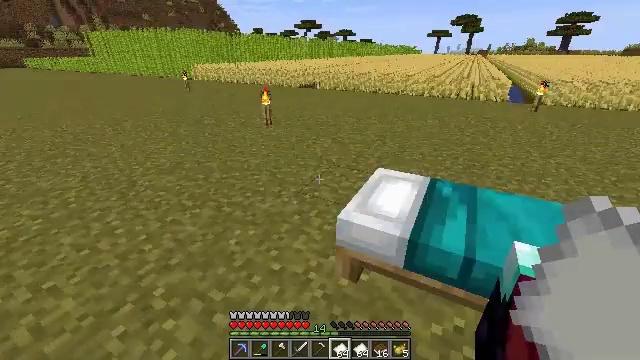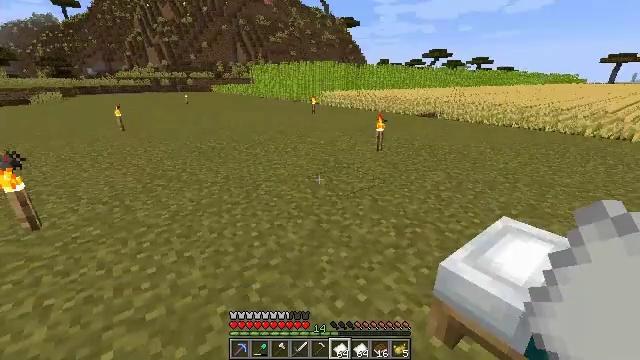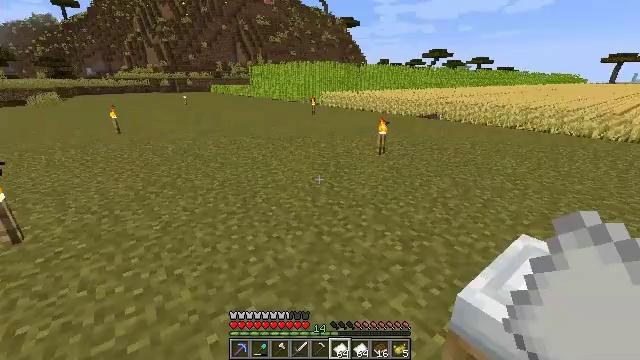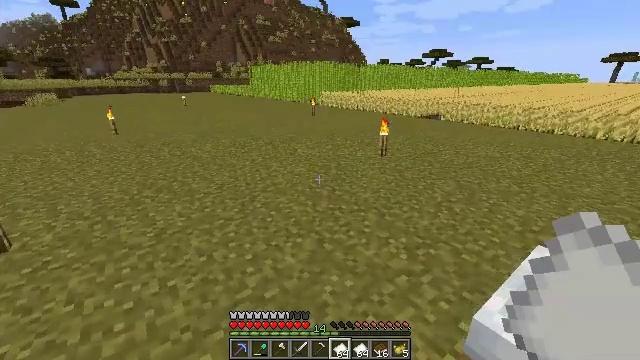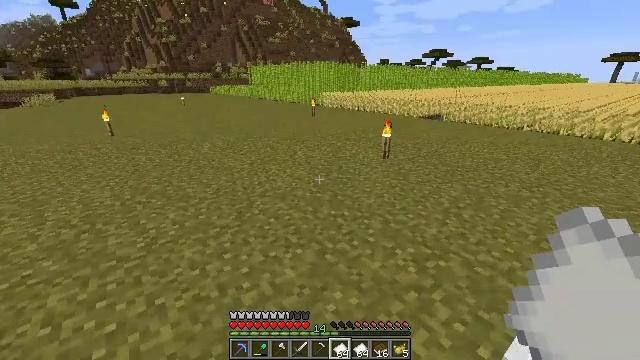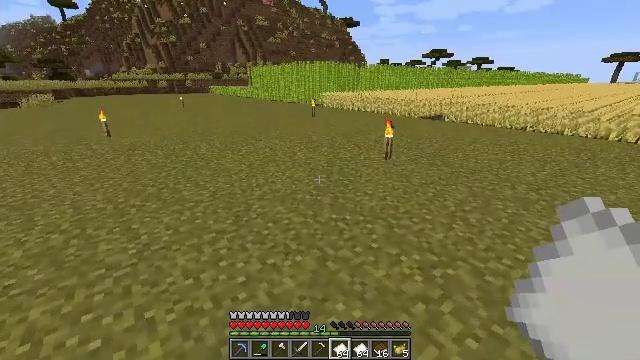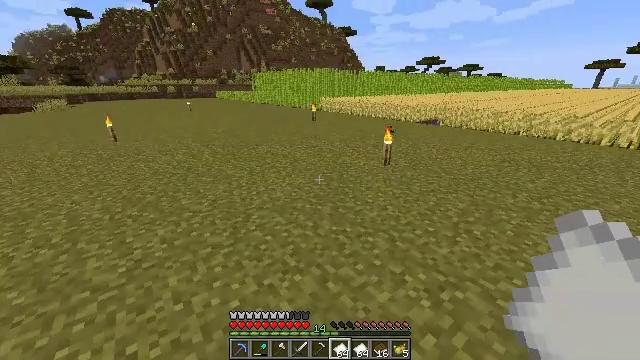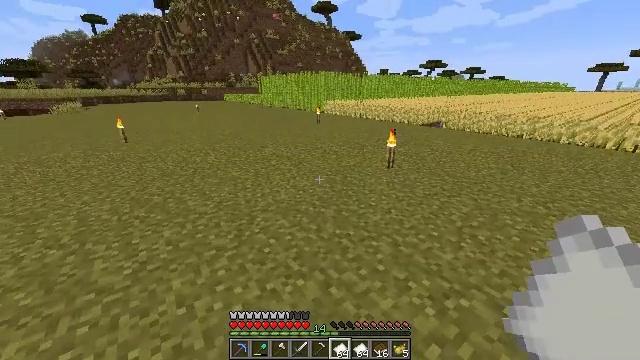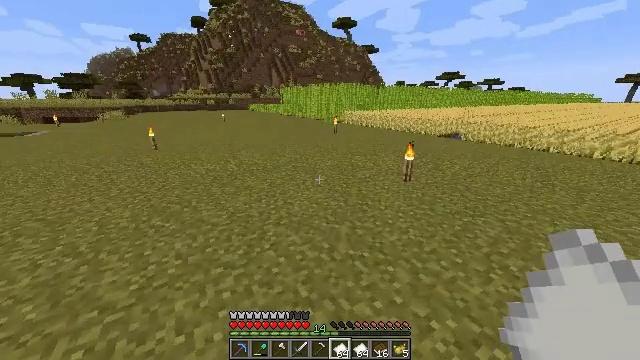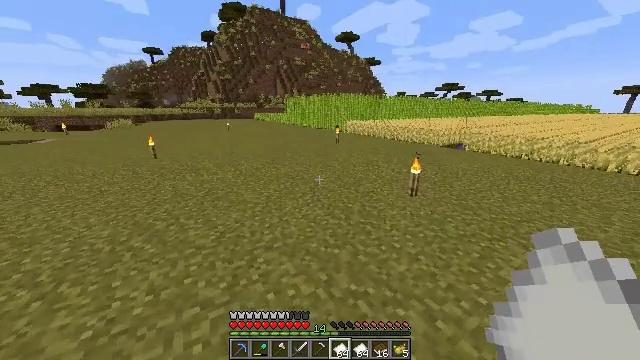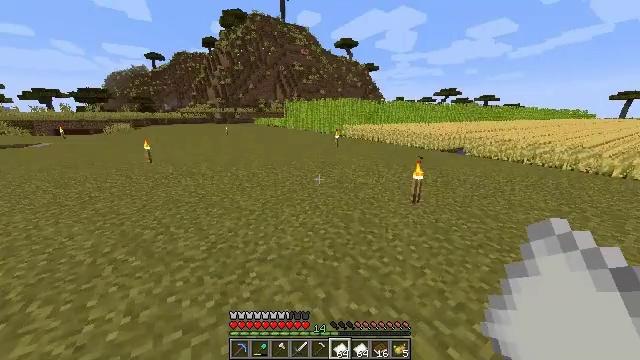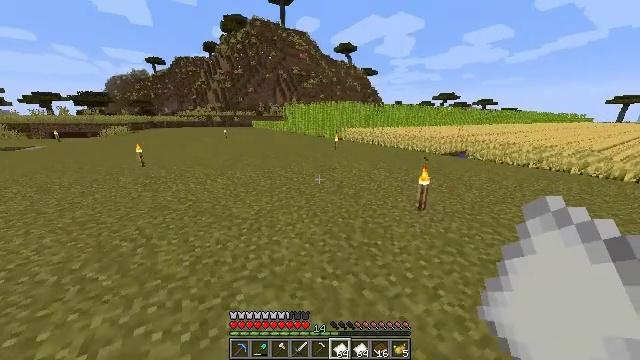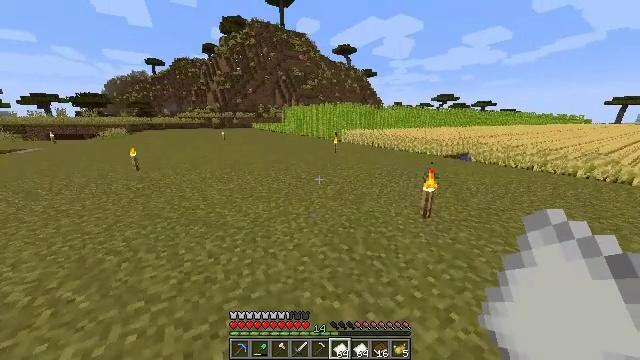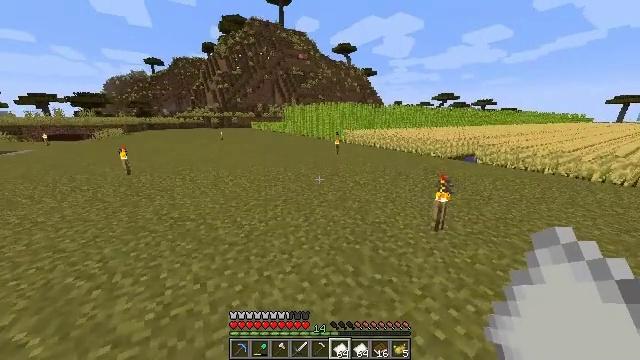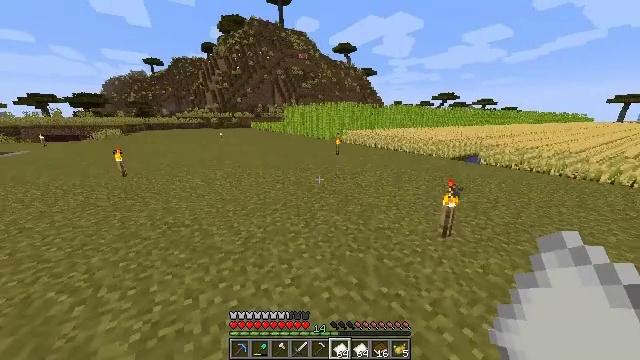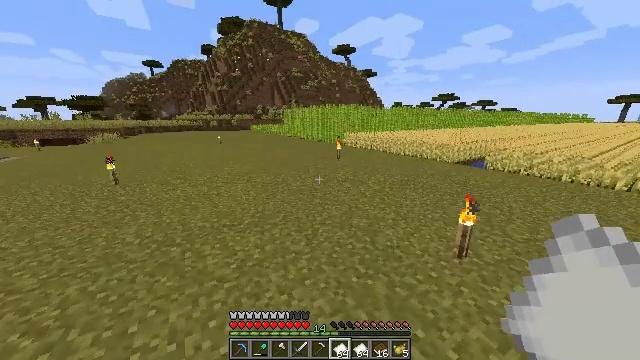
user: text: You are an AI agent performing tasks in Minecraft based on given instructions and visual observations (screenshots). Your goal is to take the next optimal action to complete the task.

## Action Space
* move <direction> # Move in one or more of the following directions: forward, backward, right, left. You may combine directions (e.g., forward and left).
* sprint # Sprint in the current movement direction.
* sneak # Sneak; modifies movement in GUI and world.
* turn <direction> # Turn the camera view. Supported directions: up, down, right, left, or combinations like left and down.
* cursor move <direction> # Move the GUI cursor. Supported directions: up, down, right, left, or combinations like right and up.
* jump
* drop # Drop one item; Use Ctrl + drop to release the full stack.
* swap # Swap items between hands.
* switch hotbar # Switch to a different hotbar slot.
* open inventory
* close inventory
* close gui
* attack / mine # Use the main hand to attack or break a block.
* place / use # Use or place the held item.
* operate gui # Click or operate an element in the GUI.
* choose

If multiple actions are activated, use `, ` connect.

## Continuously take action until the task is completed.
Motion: motion action
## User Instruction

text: Break the sugar cane.
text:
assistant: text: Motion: move forward, turn left and up
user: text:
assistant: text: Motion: move forward
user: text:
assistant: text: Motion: move forward
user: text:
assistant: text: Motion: move forward
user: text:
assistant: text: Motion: move forward, sprint
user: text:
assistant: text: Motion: move forward, sprint
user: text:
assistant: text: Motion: move forward, sprint, turn left
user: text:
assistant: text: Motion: move forward, sprint, turn left and up
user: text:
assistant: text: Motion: move forward, sprint, turn up
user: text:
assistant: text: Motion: move forward, sprint
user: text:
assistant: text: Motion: move forward, sprint
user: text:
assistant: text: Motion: move forward, sprint
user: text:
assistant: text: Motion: move forward, sprint
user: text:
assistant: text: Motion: move forward, sprint
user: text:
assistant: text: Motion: move forward, sprint, jump
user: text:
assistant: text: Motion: move forward, sprint, jump
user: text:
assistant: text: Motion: move forward, sprint, jump
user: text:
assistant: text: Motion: move forward, sprint, jump
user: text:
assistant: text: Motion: move forward, sprint, jump
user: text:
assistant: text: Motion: move forward, sprint, jump
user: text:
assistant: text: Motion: move forward, sprint, jump
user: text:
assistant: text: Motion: move forward, sprint, jump
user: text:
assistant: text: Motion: move forward, sprint, jump
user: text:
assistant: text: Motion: move forward, sprint
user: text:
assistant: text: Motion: move forward, sprint, turn up
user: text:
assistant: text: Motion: move forward, sprint
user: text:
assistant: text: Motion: move forward, sprint
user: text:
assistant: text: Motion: move forward, sprint
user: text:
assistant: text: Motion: move forward, sprint
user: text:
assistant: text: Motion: move forward, sprint